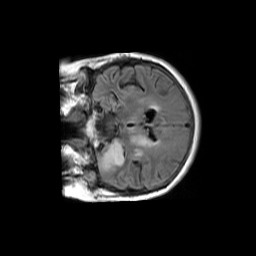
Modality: FLAIR
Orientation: coronal
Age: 74
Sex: female
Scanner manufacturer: philips
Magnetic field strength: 1.5 T
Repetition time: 11 s
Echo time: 0.14 s